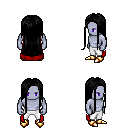
a pixel art fantasy rpg character, male body template, dark elf, purple skin, red cape, white pants, black extra-long hairstyle, gold boots, four views (front, back, left, right), 2x2 character sprite sheet, small pixel art, hard edges, no anti-aliasing